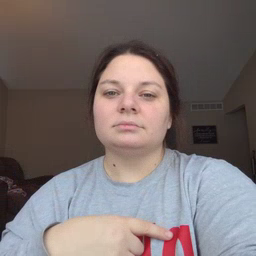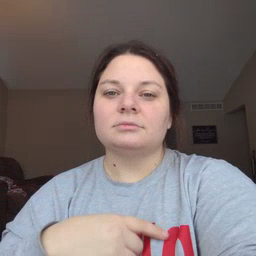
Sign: toothbrush